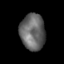
Tissue: skin
Cell type: Epithelial cells
Senescence score: 0.2845
Nuclear area (px): 882
Mean DAPI intensity: 102.776